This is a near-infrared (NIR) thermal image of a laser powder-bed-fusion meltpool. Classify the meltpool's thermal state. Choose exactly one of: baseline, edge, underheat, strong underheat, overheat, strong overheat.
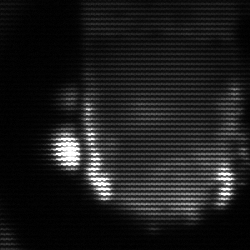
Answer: baseline